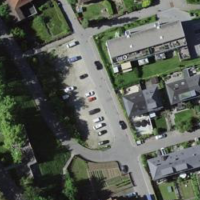
EUNIS habitat code: 54
Species observed at this site:
Tussilago farfara